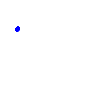
Particle: electron